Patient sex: M
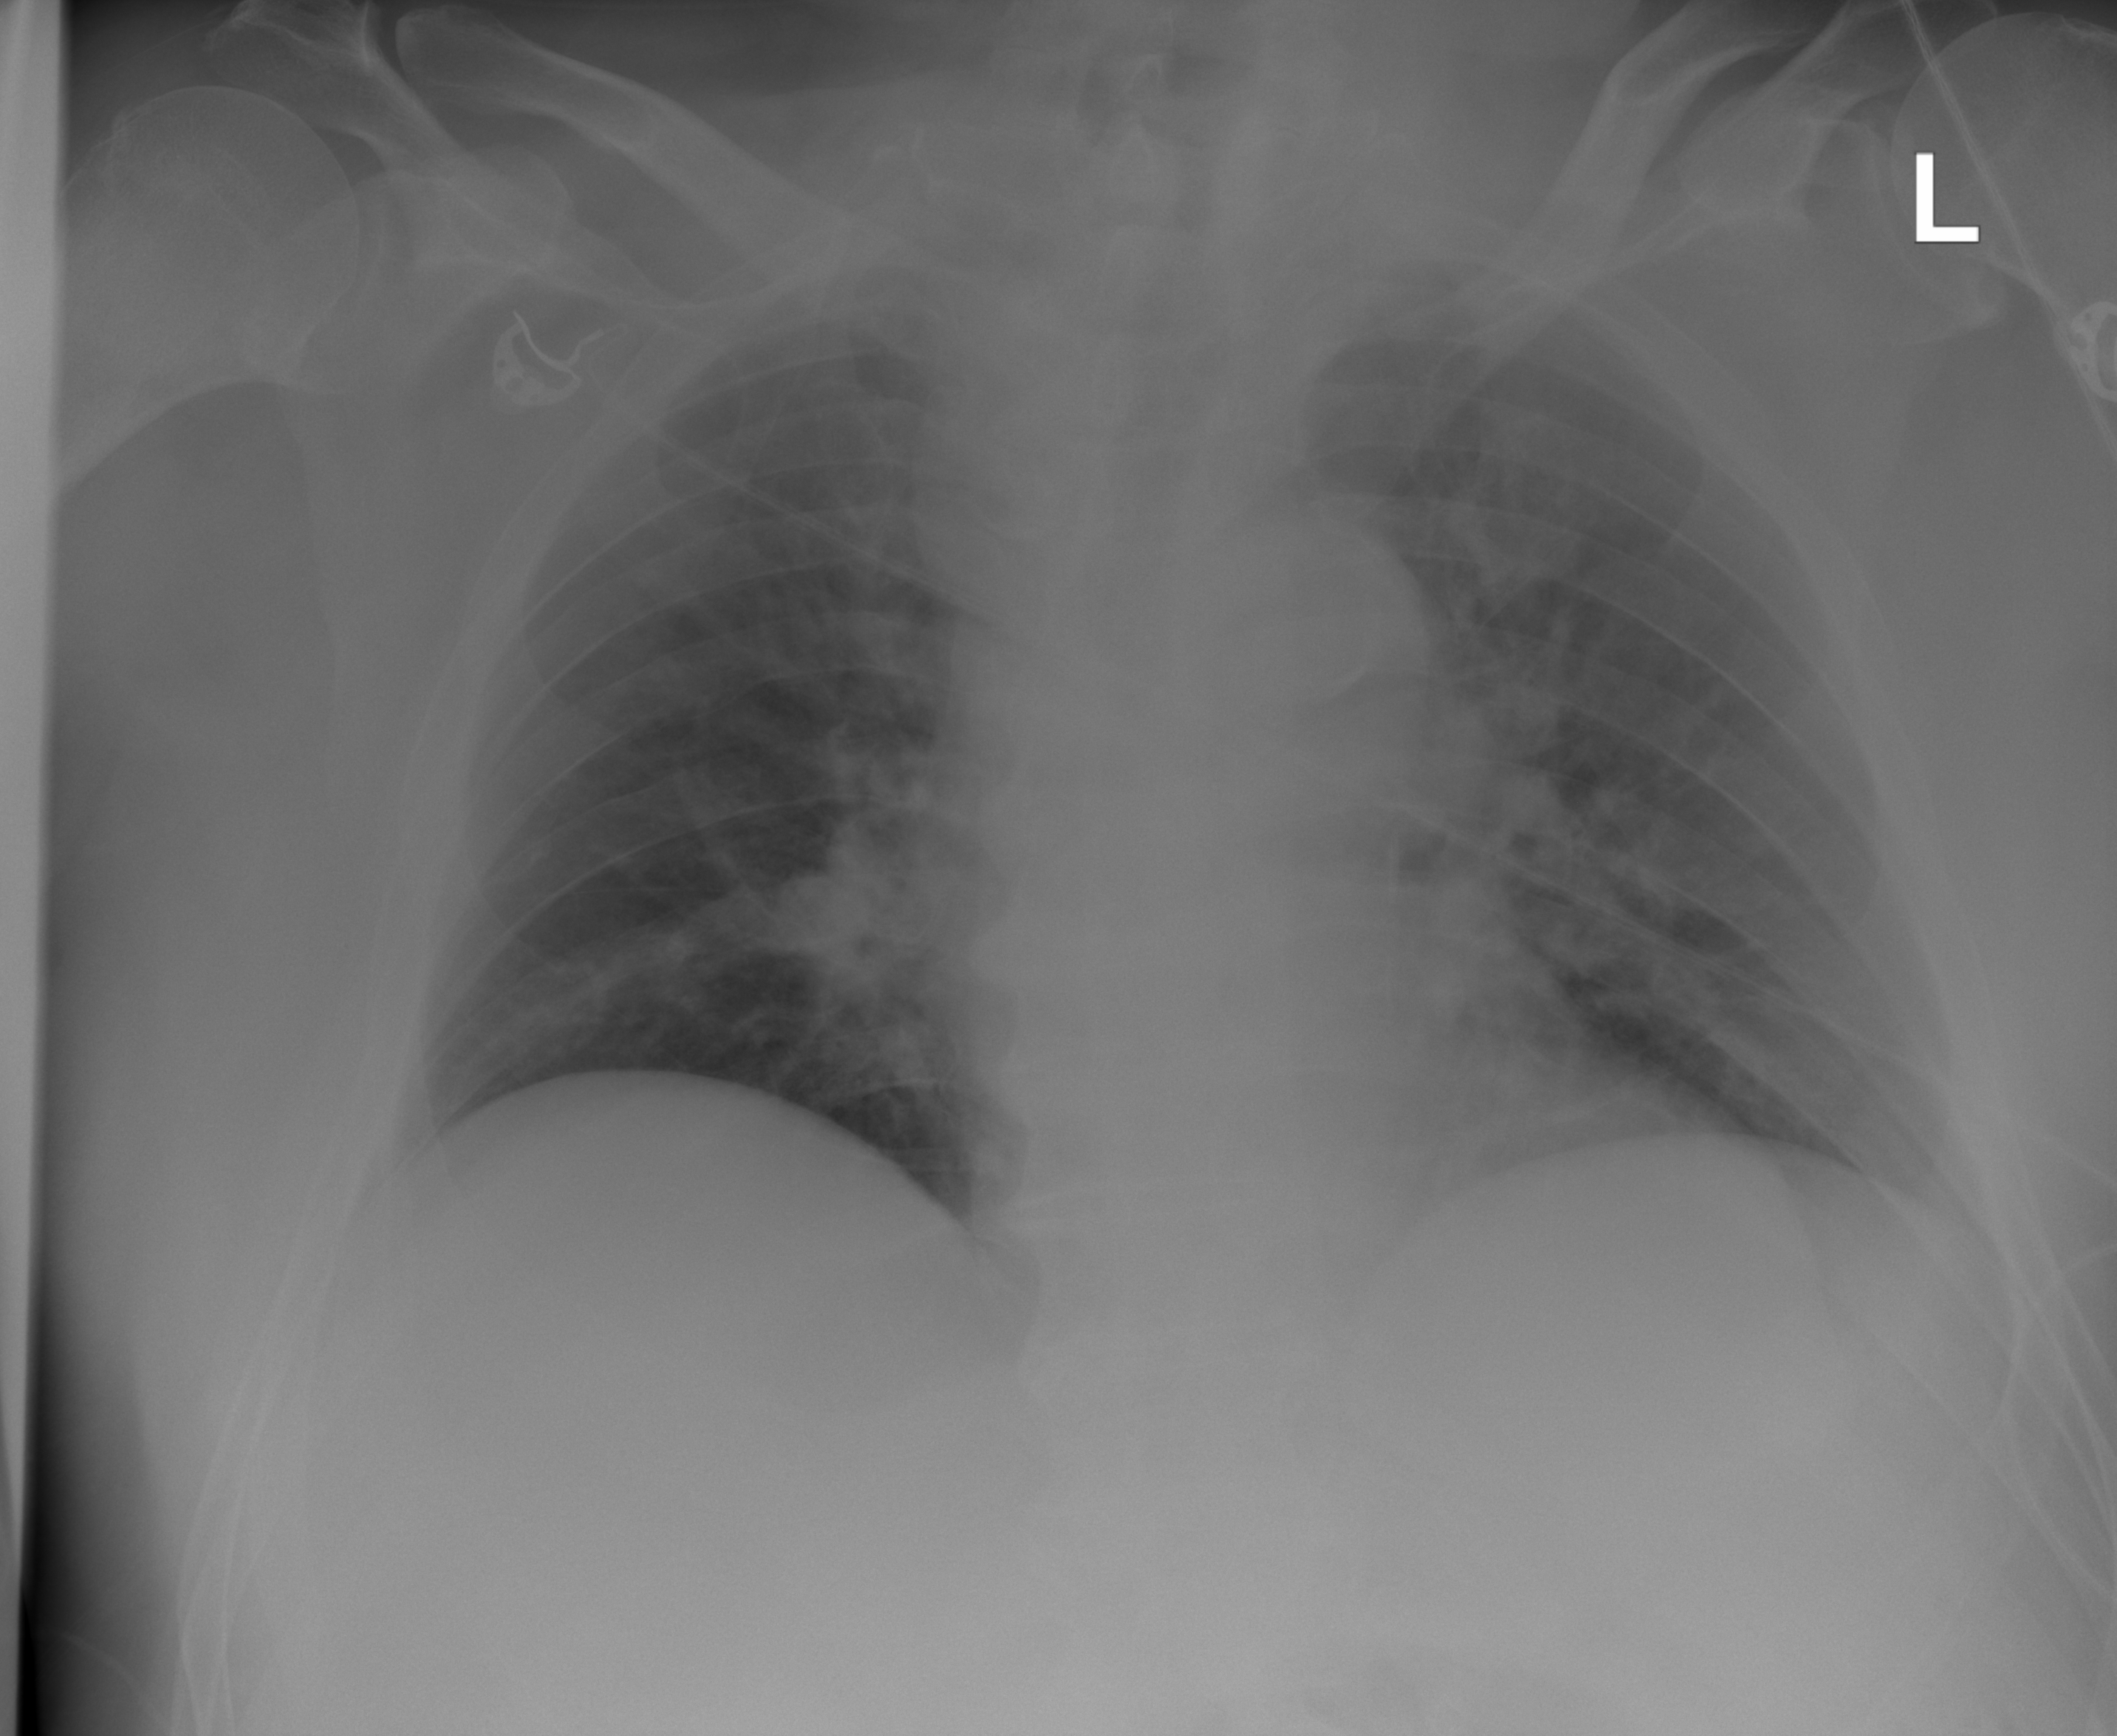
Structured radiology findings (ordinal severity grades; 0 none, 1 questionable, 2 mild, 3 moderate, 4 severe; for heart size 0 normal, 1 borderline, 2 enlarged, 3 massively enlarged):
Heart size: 0
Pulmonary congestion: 2
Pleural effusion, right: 0
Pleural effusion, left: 0
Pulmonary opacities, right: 0
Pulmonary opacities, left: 0
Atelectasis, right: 0
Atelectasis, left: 0